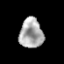
Tissue: prostate
Cell type: Endothelial cells
Senescence score: 0.358
Nuclear area (px): 694
Mean DAPI intensity: 167.945